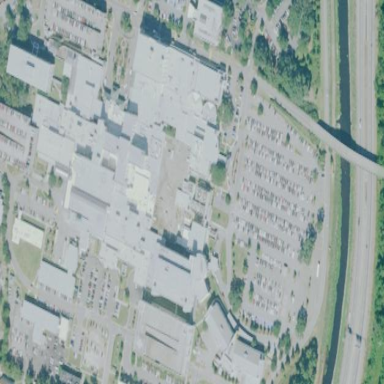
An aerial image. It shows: Hospital providing healthcare services.